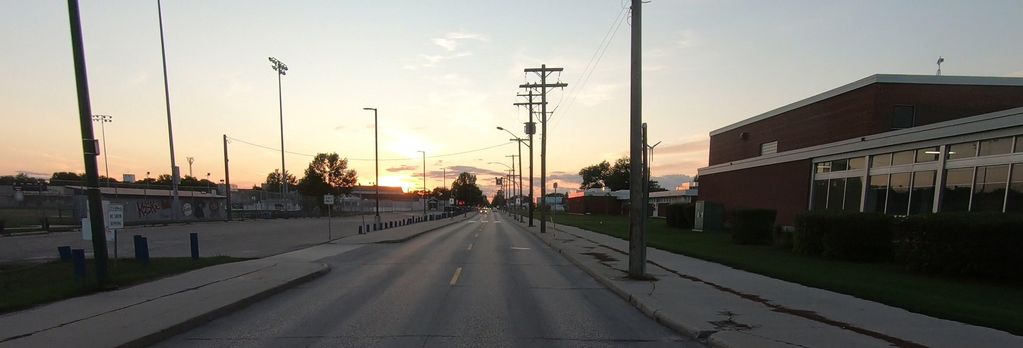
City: winnipeg